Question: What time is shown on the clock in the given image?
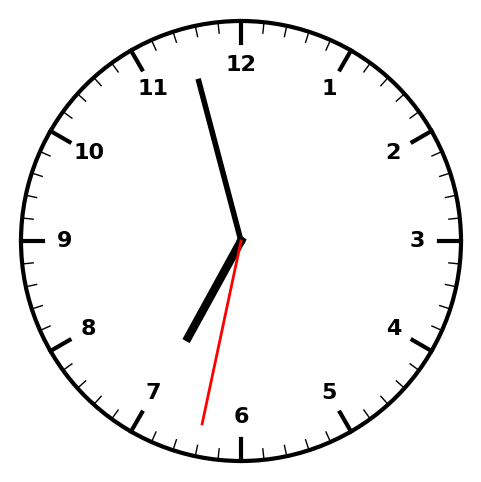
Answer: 06:57:32